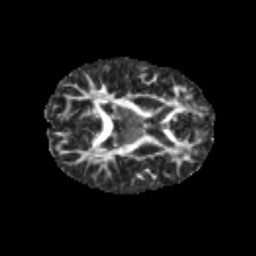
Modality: FA
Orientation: axial
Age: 13
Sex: female
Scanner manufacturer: siemens
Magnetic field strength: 3 T
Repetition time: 3.8 s
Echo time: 0.07 s